Question:
I want to create a table view which looks like this image! Who can tell me an example or say how can I do this ?
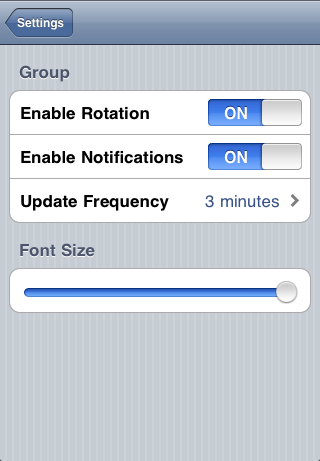
Answer: <URL> on customising a grouped UITableView, although it does assume that you are proficient with an image editor to create the various custom images.